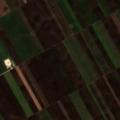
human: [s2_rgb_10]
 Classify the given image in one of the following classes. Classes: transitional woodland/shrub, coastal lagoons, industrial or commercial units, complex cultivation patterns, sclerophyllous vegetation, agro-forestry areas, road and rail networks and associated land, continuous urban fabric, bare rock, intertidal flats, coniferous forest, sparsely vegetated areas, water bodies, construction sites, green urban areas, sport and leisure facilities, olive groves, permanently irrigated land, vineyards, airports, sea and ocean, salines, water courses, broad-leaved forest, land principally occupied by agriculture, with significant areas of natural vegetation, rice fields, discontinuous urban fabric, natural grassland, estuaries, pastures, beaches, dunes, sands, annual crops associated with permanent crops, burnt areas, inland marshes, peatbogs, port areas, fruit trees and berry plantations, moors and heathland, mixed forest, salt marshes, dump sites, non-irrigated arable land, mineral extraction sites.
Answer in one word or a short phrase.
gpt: non-irrigated arable land